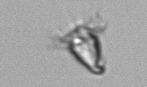
Label: Paratontonia_gracillima